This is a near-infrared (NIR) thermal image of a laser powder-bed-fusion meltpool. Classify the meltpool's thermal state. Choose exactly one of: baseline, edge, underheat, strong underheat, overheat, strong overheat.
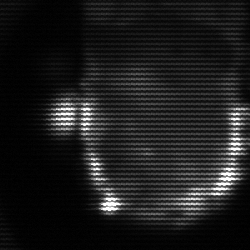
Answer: baseline